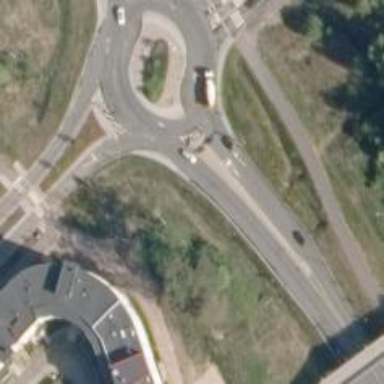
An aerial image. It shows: Asphalt road that is secondary route leading to roundabout.